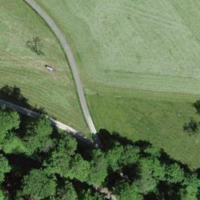
EUNIS habitat code: 24
Species observed at this site:
Lamium galeobdolon